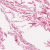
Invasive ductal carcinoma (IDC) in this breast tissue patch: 0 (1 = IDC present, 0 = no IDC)